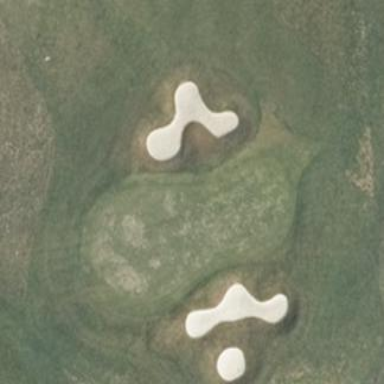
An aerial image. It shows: Golf green.